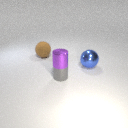
large brown rubber sphere to the left of large blue metal sphere